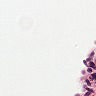
Metastatic tissue present: no